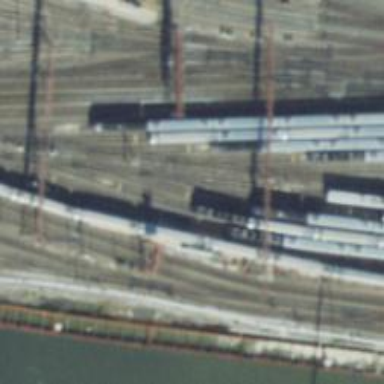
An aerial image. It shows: Rail yard with electrified contact lines for railway operations.